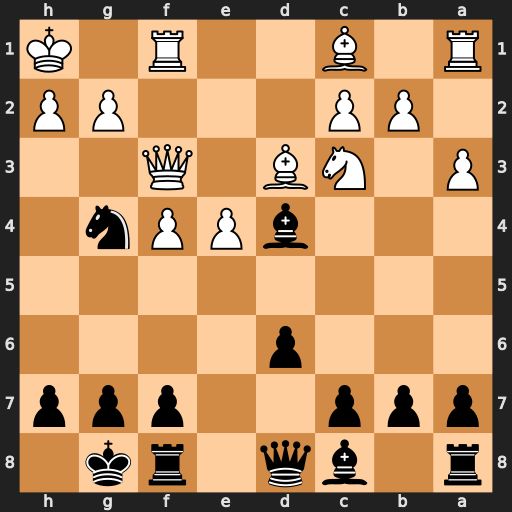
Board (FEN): r1bq1rk1/ppp2ppp/3p4/8/3bPPn1/P1NB1Q2/1PP3PP/R1B2R1K
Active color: b
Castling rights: -
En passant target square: -
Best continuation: Nxh2 Qh5 Nxf1